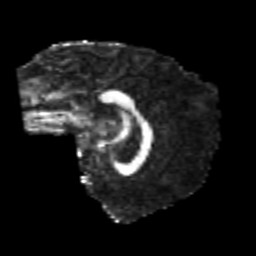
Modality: FA
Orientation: sagittal
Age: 24
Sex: female
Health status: healthy
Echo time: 0.074 s